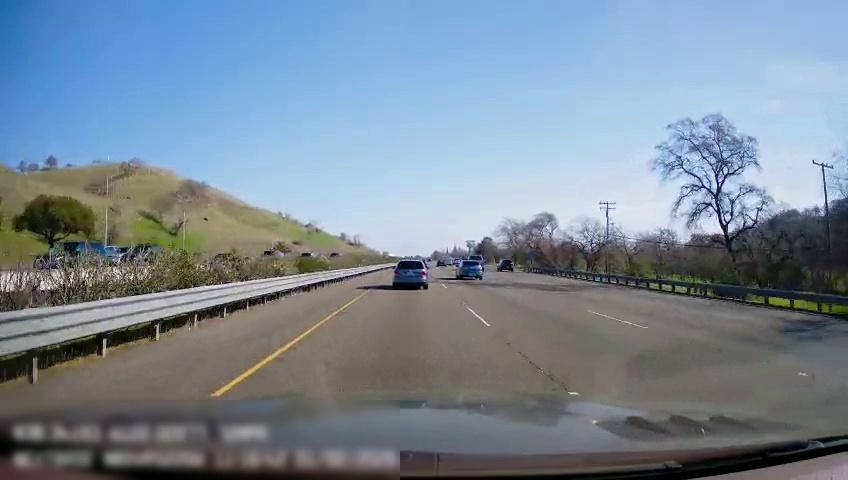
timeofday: Day
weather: Sunny
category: Drivable Space
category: Vehicles | Car
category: Vehicles | SUV
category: Vehicles | Car
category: Vehicles | SUV
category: Vehicles | Truck
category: Vehicles | Car
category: Vehicles | Car
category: Vehicles | SUV
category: Lanes | Current Lane
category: Lanes | Current Lane
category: Lanes | Alternate Lane